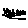
Label: square